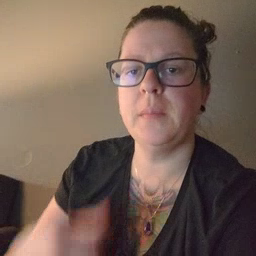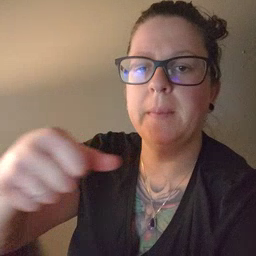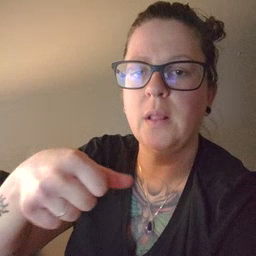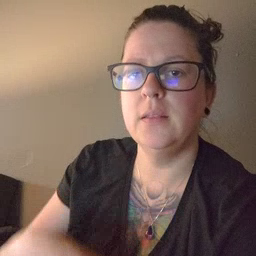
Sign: puzzle